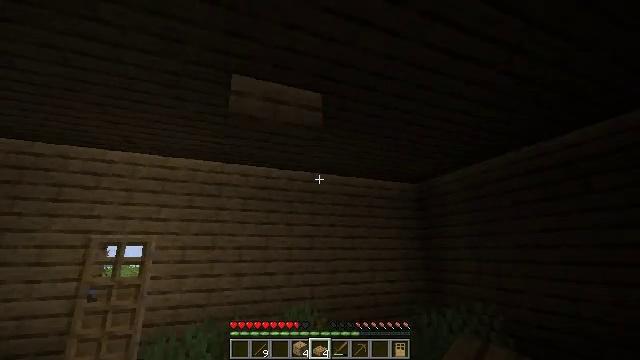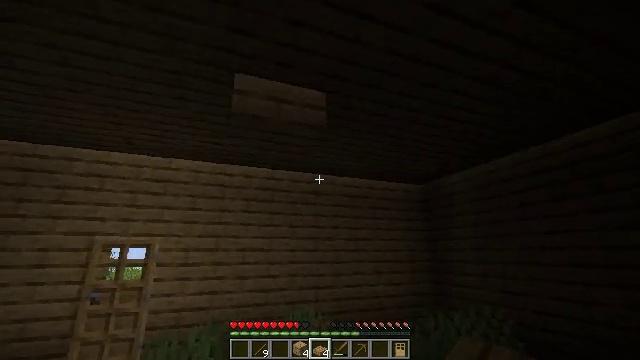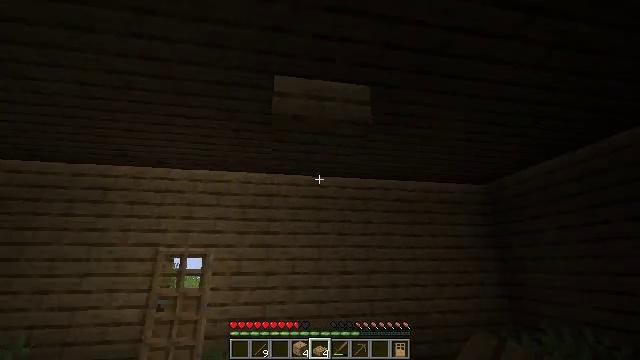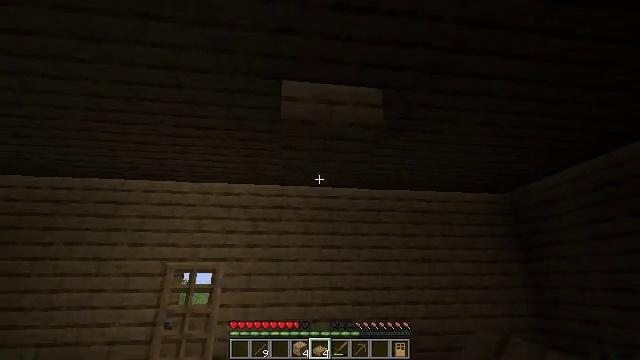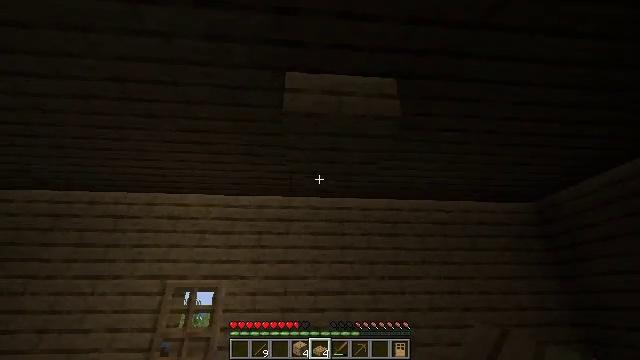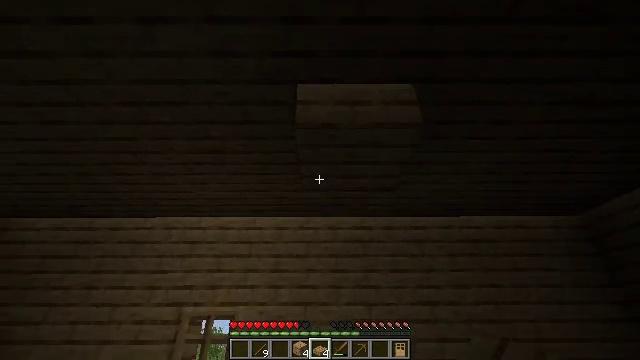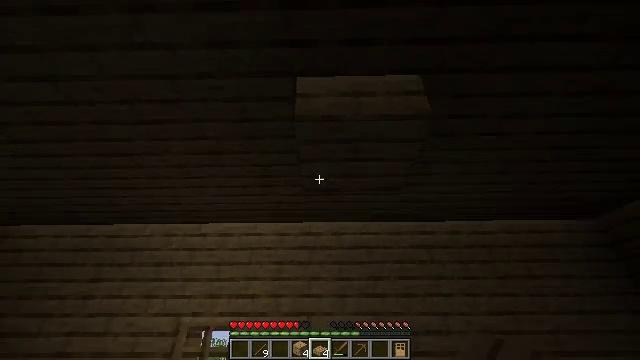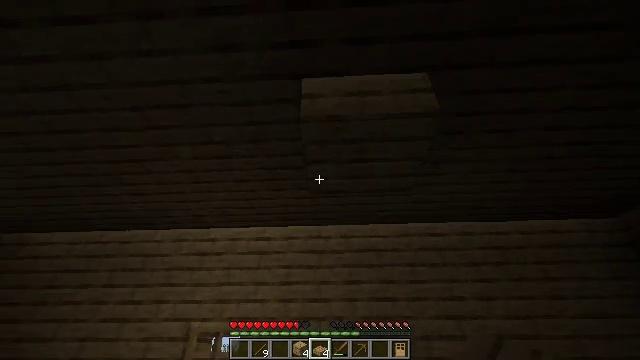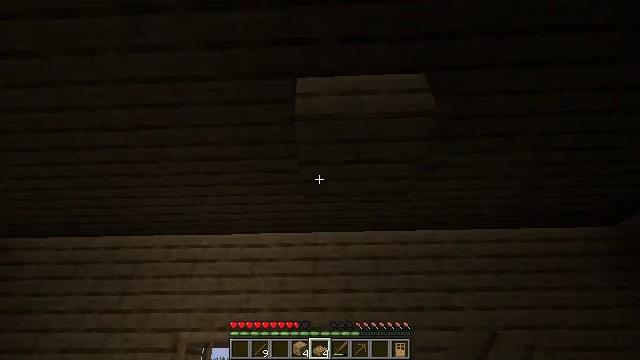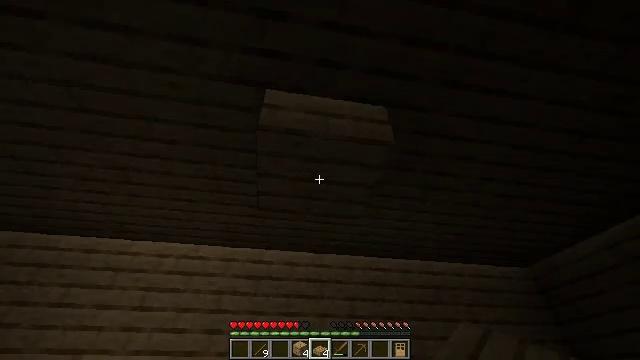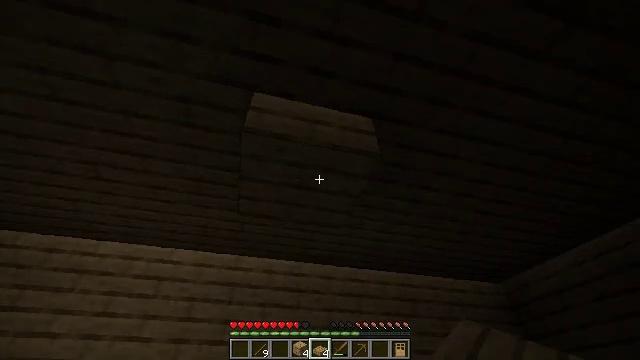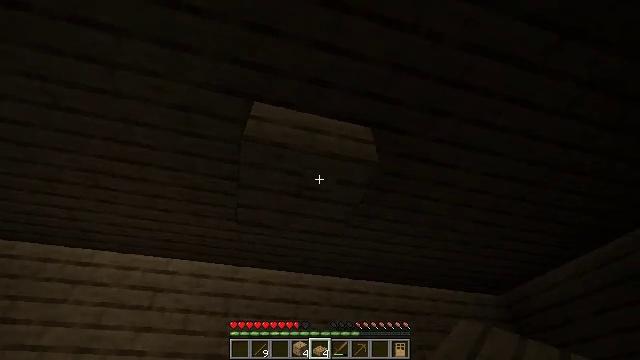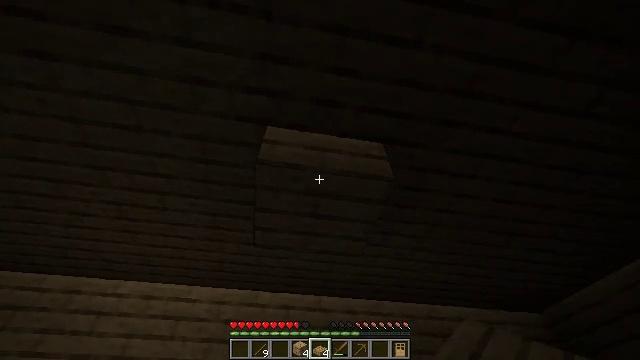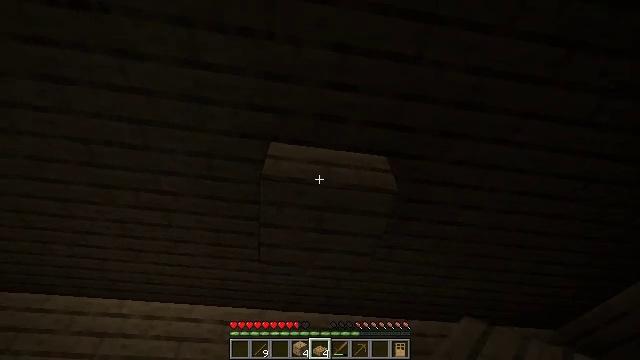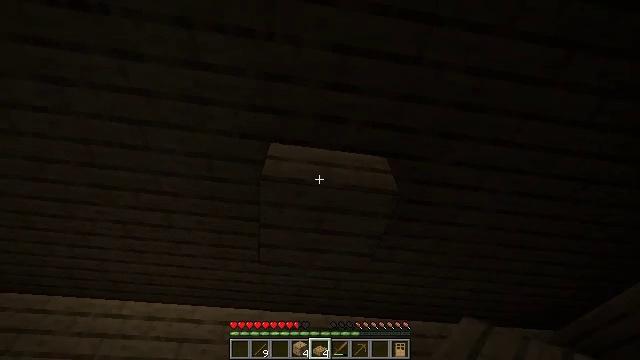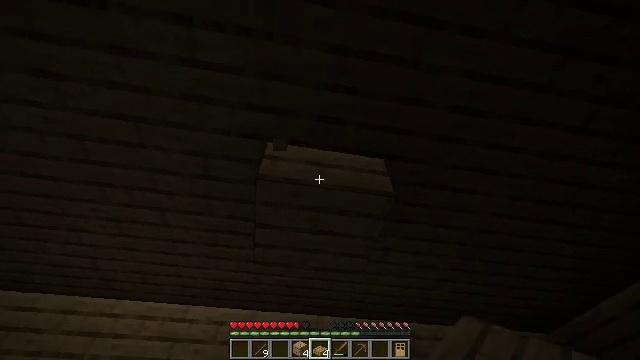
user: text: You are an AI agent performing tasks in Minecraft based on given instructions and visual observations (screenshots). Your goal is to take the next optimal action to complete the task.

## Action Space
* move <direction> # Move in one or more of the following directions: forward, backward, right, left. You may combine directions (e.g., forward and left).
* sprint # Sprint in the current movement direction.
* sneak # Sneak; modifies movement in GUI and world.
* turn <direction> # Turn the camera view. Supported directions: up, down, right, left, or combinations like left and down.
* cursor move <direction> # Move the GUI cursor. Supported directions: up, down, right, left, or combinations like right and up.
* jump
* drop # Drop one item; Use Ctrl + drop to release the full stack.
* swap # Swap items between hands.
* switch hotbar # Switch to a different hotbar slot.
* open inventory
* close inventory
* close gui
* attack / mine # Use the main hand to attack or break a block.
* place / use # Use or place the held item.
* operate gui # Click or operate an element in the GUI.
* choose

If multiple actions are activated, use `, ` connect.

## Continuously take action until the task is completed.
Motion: motion action
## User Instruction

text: Mine the oak slab from the floor.
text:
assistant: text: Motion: move forward
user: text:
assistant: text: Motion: move forward, turn left and up
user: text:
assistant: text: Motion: move forward, turn left and up
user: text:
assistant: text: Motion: move forward, turn left and up
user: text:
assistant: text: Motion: move forward, turn left and up
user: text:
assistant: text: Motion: turn left and up
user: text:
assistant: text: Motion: turn left
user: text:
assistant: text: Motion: turn up
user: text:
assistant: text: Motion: turn right and up
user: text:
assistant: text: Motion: turn right and up
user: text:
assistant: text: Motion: turn up
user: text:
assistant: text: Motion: turn left and up
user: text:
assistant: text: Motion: turn left and up
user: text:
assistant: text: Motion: no_op
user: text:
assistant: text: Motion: turn right, attack / mine
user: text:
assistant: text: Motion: attack / mine
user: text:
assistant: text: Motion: attack / mine
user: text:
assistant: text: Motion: attack / mine
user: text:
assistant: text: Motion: attack / mine
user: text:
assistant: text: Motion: attack / mine
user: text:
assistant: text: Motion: attack / mine
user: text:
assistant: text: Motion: attack / mine
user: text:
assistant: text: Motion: attack / mine
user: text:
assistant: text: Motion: attack / mine
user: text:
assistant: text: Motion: attack / mine
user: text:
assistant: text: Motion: attack / mine
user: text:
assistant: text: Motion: attack / mine
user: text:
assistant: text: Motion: attack / mine
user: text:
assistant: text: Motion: attack / mine
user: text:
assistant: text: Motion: attack / mine